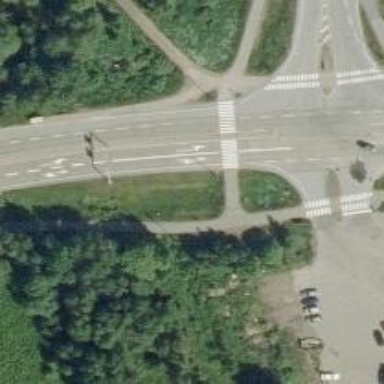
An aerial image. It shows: Zebra crossing with road island.